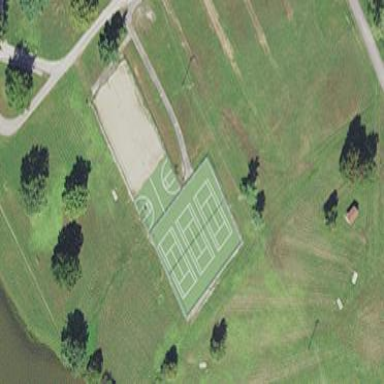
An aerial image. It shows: Tennis court on pitch designated for leisure land.